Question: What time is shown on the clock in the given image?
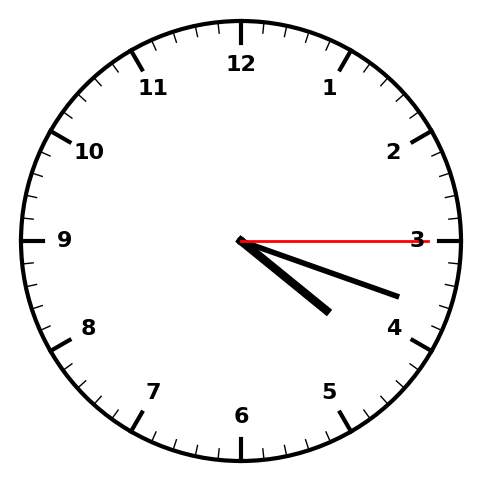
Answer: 04:18:15